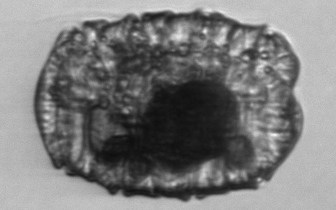
Label: Polykrikos